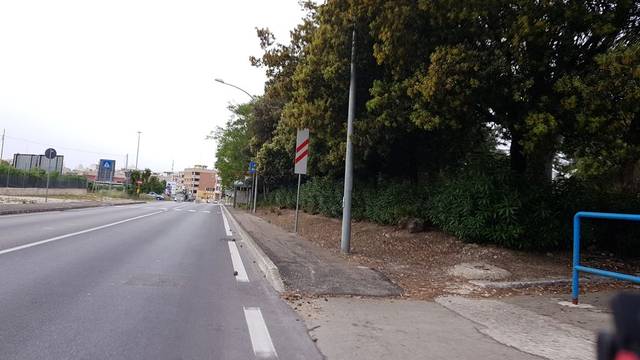
Region: Italy
Coordinates: 40.628, 17.947